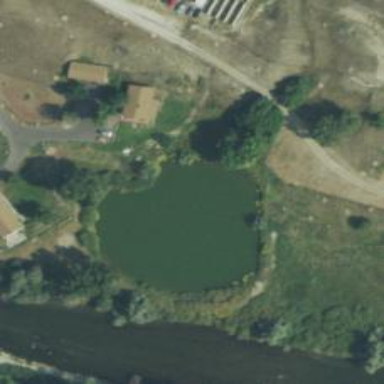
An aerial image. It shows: Serene pond surrounded by nature.